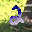
Label: 2